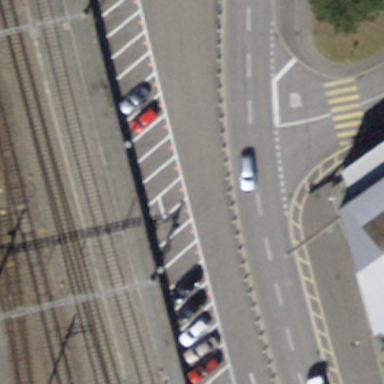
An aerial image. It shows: Parking area with asphalt surface.